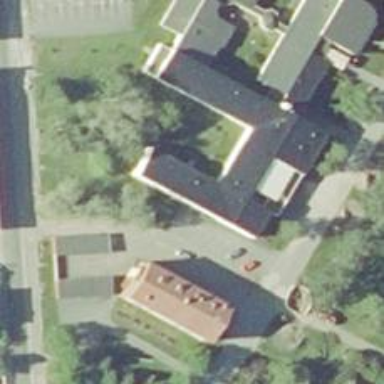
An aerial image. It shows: Nursing home.